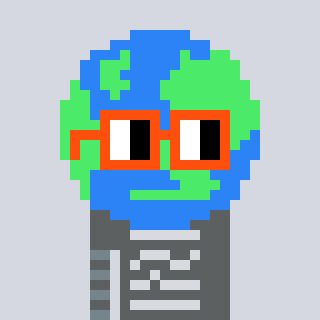
a pixel art character with square orange glasses, a earth-shaped head and a bege-colored body on a cool background